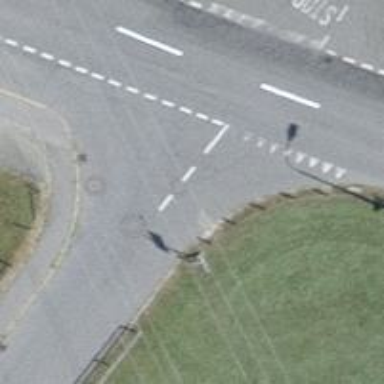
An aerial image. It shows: Road with "give way" sign.